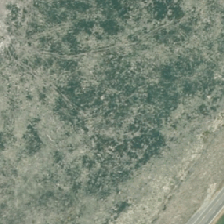
Land cover: harvested_forest